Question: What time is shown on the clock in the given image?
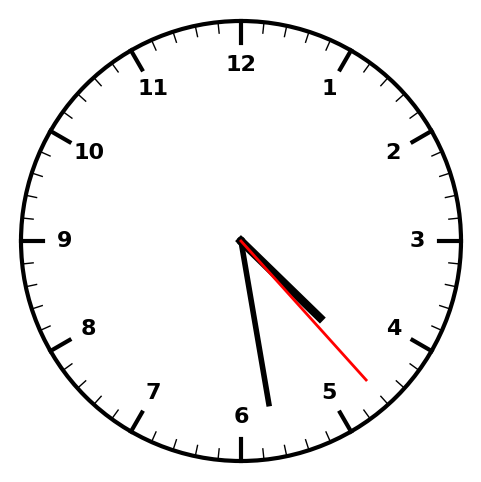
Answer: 04:28:23